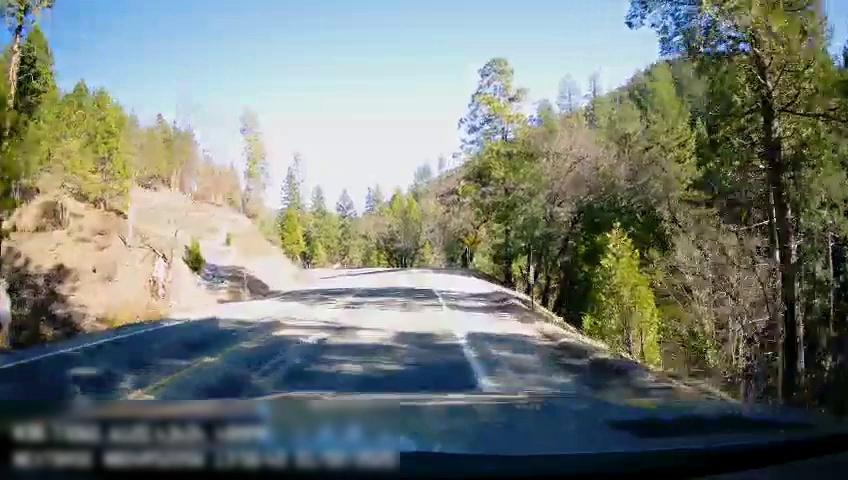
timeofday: Day
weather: Sunny
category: Drivable Space
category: Lanes | Alternate Lane
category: Lanes | Opposite Lane
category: Lanes | Current Lane
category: Lanes | Opposite Lane